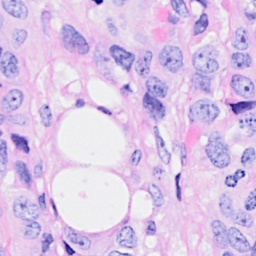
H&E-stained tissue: Breast